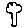
Label: tree